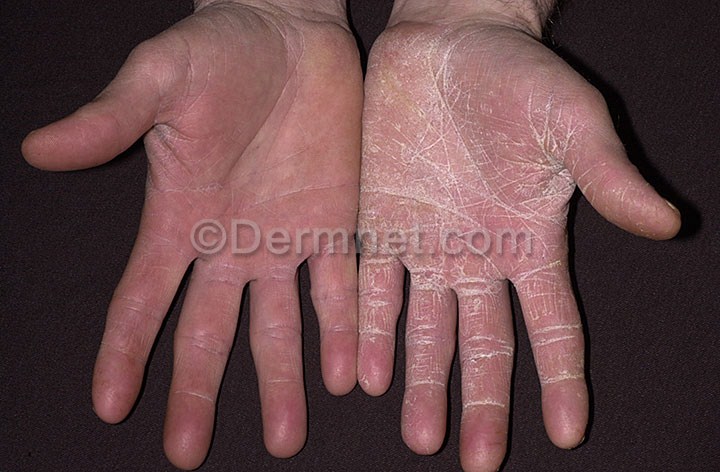
Disease: Tinea Ringworm Candidiasis and other Fungal Infections